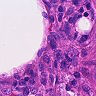
Metastatic tissue present: no